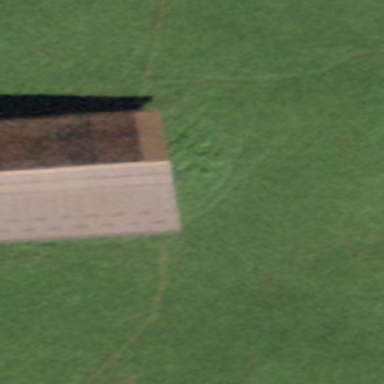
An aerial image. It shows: Rural barn.